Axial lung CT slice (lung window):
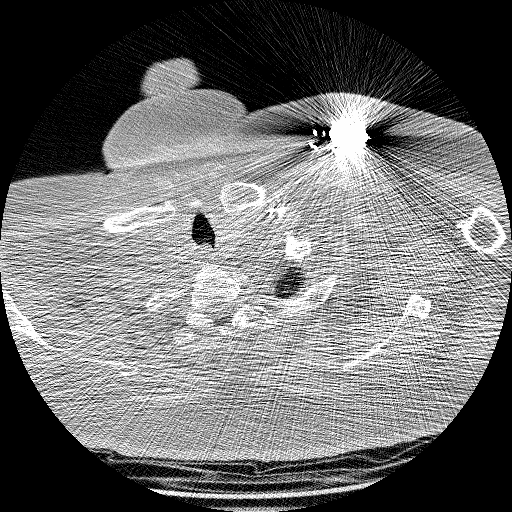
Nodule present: no